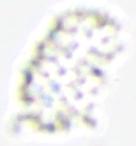
Label: Phaeocystis